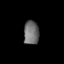
Tissue: lung
Cell type: Epithelial cells
Senescence score: 0.08388
Nuclear area (px): 358
Mean DAPI intensity: 109.922